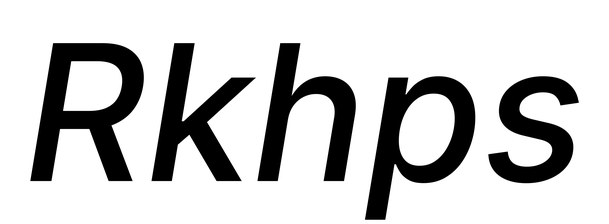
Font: Inter-Italic_Medium_Italic